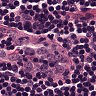
Metastatic tissue present: no